Question: I am using NSXMLParser to parse data from the RSS Feed. From CDATA Block, i am also pulling the images by first catching the image urls. This is how i am using the CDATA method of nsxmlparser:
'''
- (void)parser:(NSXMLParser *)parser foundCDATA:(NSData *)CDATABlock {
NSString *someString = [[NSString alloc] initWithData:CDATABlock encoding:NSUTF8StringEncoding];
[currentString appendString:someString];
NSString *imageURLString = [self getFirstImageUrl:someString];
NSLog(@"IMAGE URL STRING %@", imageURLString);
}
'''
and this is the method i am that i have called from within above method:
'''
-(NSString *)getFirstImageUrl: (NSString *) html {
NSScanner *theScanner;
NSString *imageURL = nil;
theScanner = [NSScanner scannerWithString: html];
// find start of tag
[theScanner scanUpToString: @"<img" intoString: NULL];
if ([theScanner isAtEnd] == NO) {
[theScanner scanUpToString: @"src="" intoString: NULL];
NSInteger newLoc2 = [theScanner scanLocation] + 5;
[theScanner setScanLocation: newLoc2];
// find end of tag
[theScanner scanUpToString: @""" intoString: &imageURL];
}
return imageURL;
}
'''
As you can see, everything is clean and simply done. You can see the output below:

Is there any way it just don't receive the nulls and only take the image urls?
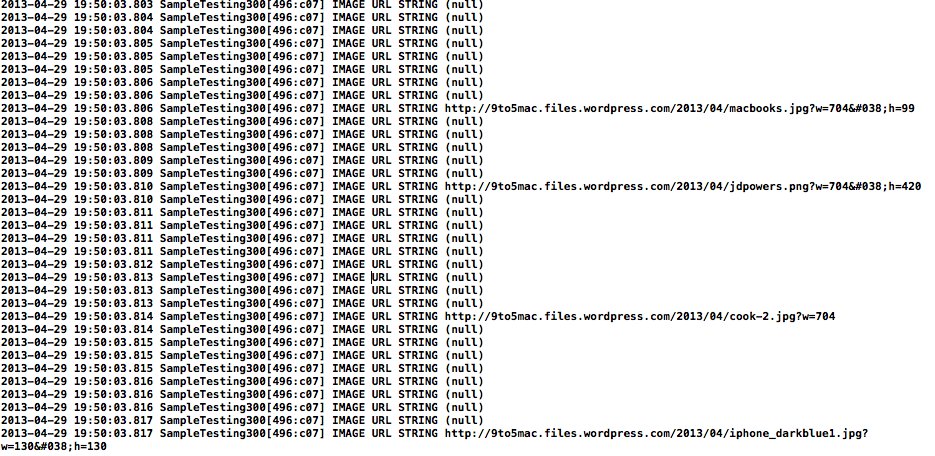
Answer: Why not just the nil valued strings yourself?
'''
NSString *imageURLString = [self getFirstImageUrl:someString];
if (imageURLString)
NSLog(@"IMAGE URL STRING %@", imageURLString);
'''